RGB frame:
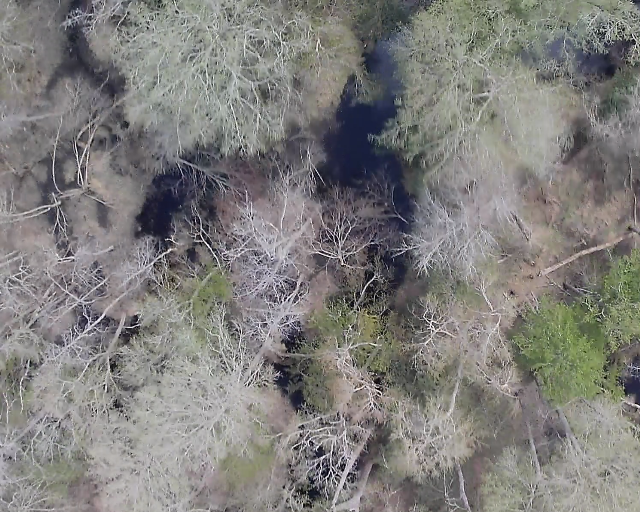
Thermal frame:
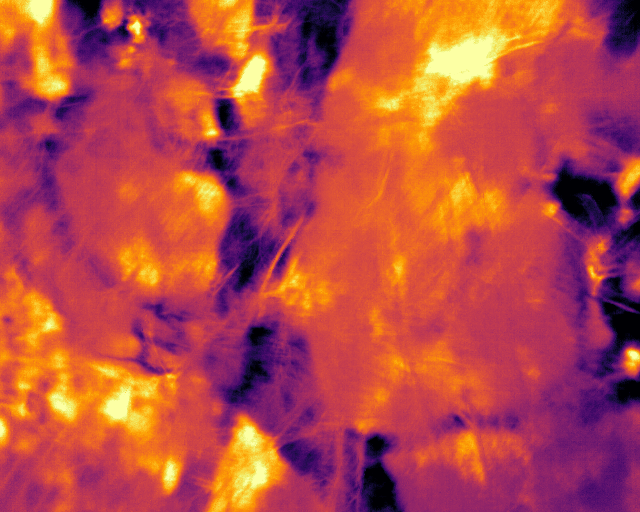
Captured: 2026-02-26 03:46:58
Pixels at or above 80 °C: 0 (fraction of frame: 0)